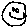
Label: smiley face